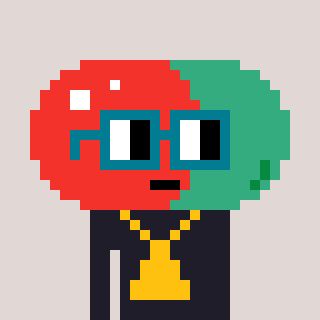
a pixel art character with square dark green glasses, a pill-shaped head and a grayscale-colored body on a warm background